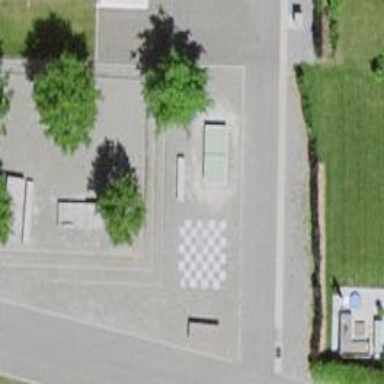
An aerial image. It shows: Picnic table located in leisure land area.